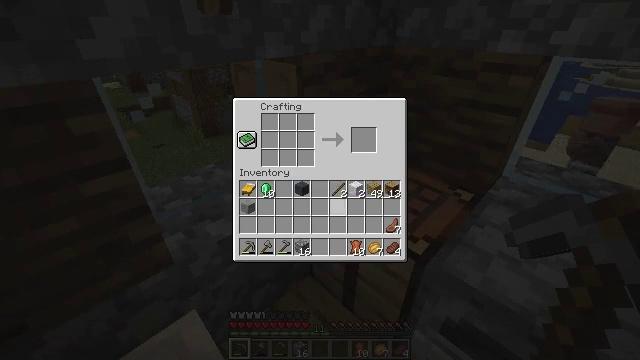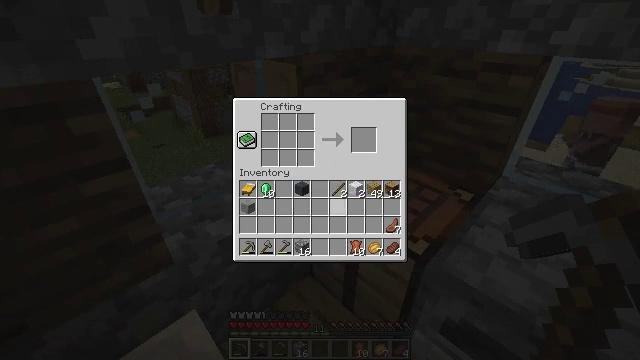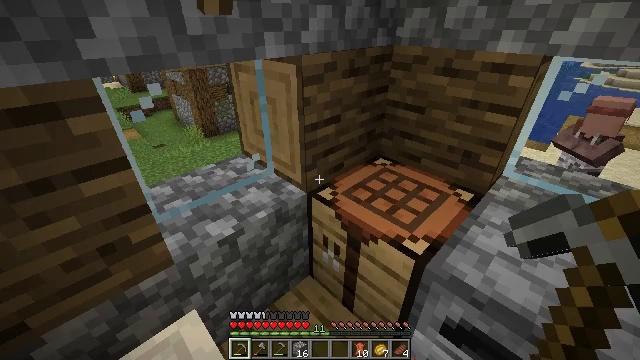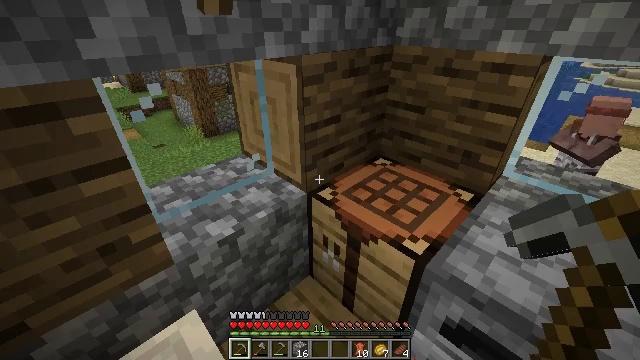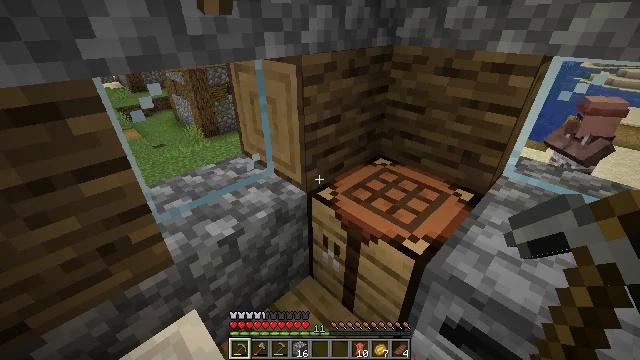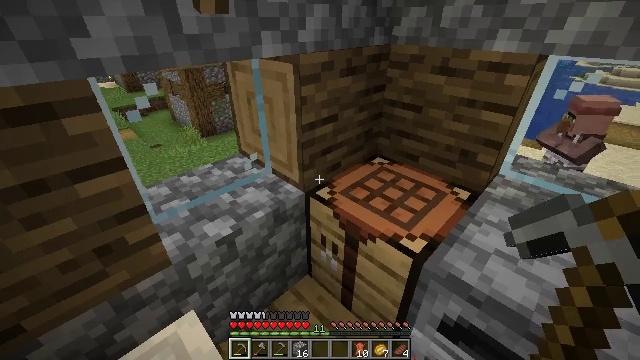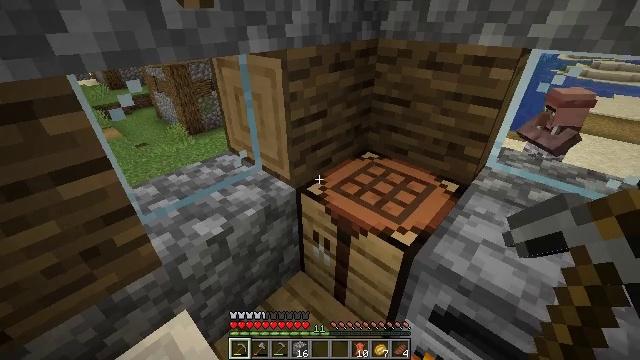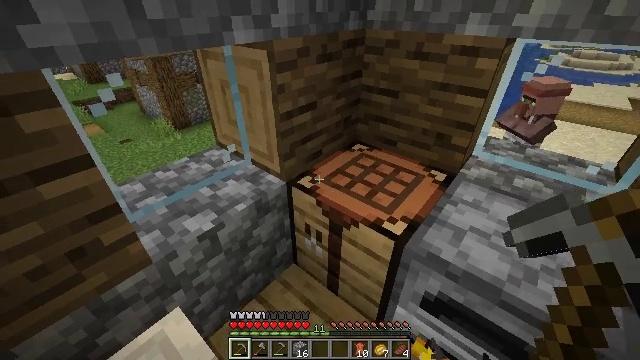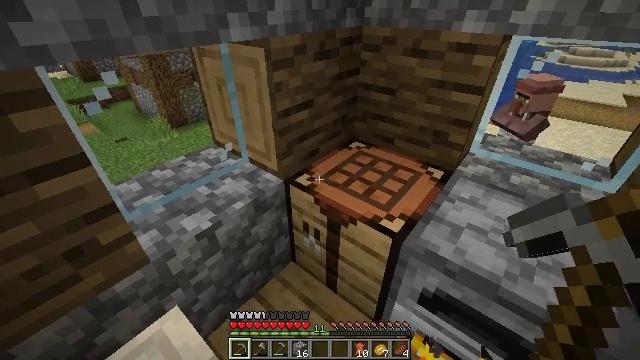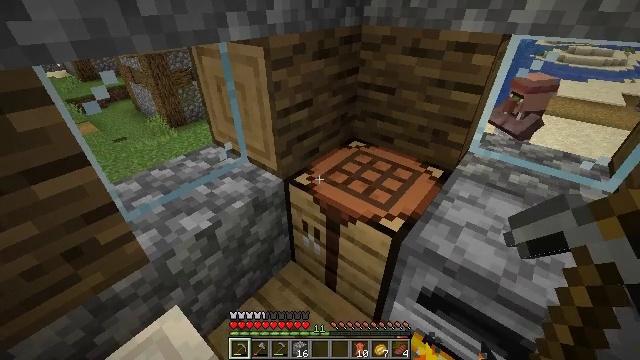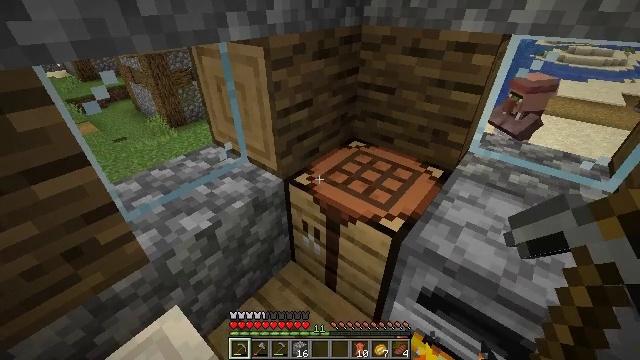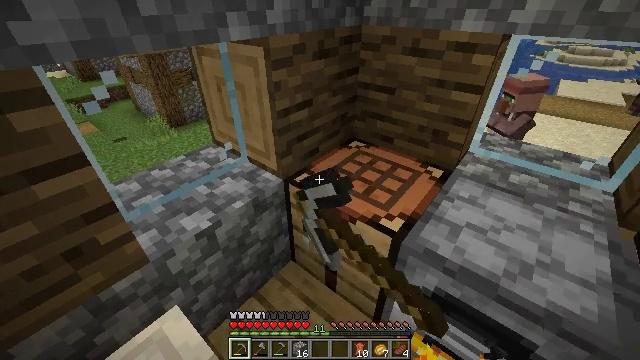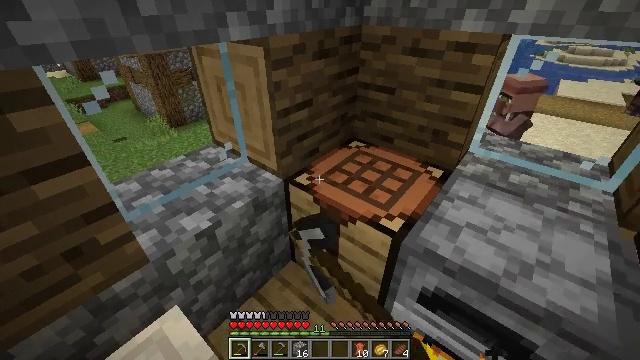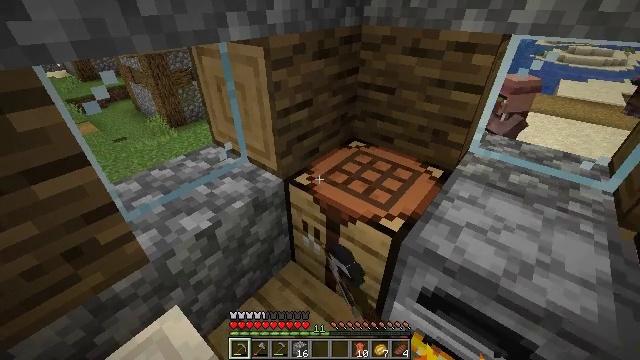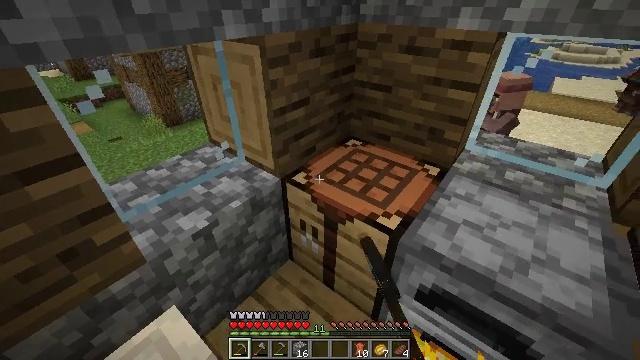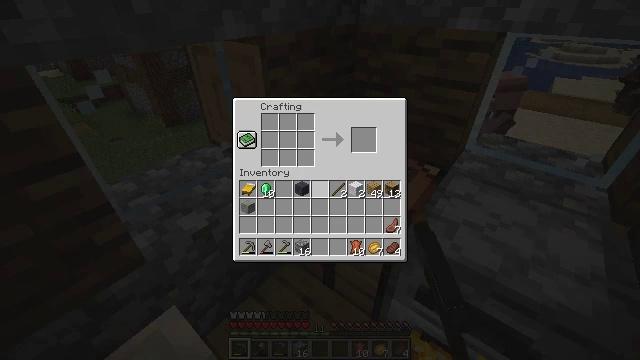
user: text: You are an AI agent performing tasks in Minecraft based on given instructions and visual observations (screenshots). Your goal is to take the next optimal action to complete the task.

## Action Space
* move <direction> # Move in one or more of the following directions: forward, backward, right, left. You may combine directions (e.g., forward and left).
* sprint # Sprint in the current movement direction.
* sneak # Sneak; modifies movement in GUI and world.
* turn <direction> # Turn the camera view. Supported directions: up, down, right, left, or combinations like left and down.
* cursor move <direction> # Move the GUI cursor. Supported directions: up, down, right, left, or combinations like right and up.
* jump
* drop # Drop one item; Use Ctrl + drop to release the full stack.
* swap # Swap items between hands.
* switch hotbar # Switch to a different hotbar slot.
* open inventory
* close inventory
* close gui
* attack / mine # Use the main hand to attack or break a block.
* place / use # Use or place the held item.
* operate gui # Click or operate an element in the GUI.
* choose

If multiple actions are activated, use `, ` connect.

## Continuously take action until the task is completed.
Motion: motion action
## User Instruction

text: Form a leather helmet in the crafting table.
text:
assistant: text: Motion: no_op
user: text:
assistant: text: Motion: no_op
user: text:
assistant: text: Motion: no_op
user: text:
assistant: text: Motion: no_op
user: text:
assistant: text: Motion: no_op
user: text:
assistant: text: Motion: turn right
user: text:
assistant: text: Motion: turn right and down
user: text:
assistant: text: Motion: no_op
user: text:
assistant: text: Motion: no_op
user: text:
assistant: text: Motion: use / place
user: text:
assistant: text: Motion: use / place
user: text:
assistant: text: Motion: use / place
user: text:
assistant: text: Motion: no_op
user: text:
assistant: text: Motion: no_op
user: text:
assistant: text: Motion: no_op
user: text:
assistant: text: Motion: no_op
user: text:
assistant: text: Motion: no_op
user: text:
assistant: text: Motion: no_op
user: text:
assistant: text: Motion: no_op
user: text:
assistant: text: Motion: no_op
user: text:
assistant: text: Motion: no_op
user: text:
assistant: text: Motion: no_op
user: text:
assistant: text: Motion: no_op
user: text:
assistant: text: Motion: no_op
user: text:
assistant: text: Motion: no_op
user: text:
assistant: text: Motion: cursor move down
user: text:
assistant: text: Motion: cursor move down
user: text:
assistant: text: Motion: cursor move down
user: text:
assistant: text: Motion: no_op
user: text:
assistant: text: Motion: no_op